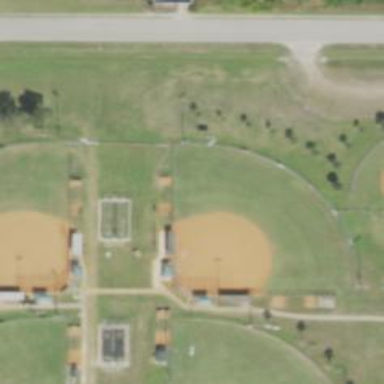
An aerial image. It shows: Baseball pitch for leisure and sports activities.